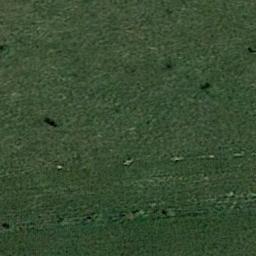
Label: meadow